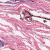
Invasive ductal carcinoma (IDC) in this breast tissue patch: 0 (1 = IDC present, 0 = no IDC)